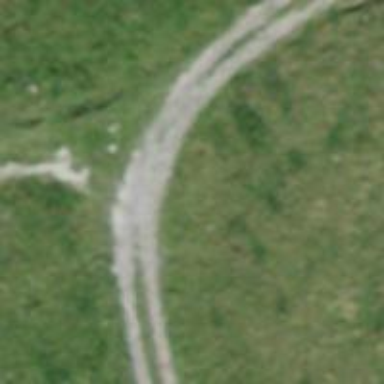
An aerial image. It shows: Gravel track with Grade 4 track type classification. The track's smoothness is described as very horrible.